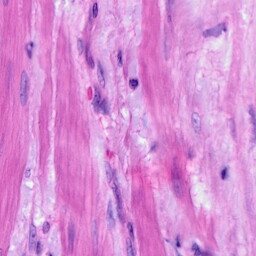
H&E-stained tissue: Ovarian